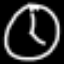
Label: clock